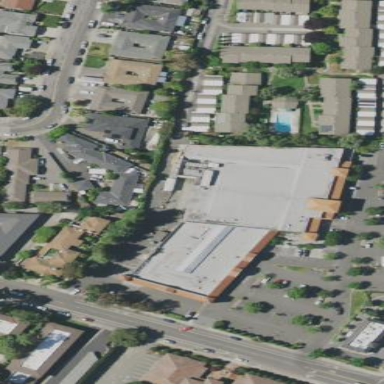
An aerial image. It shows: Supermarket located in building.